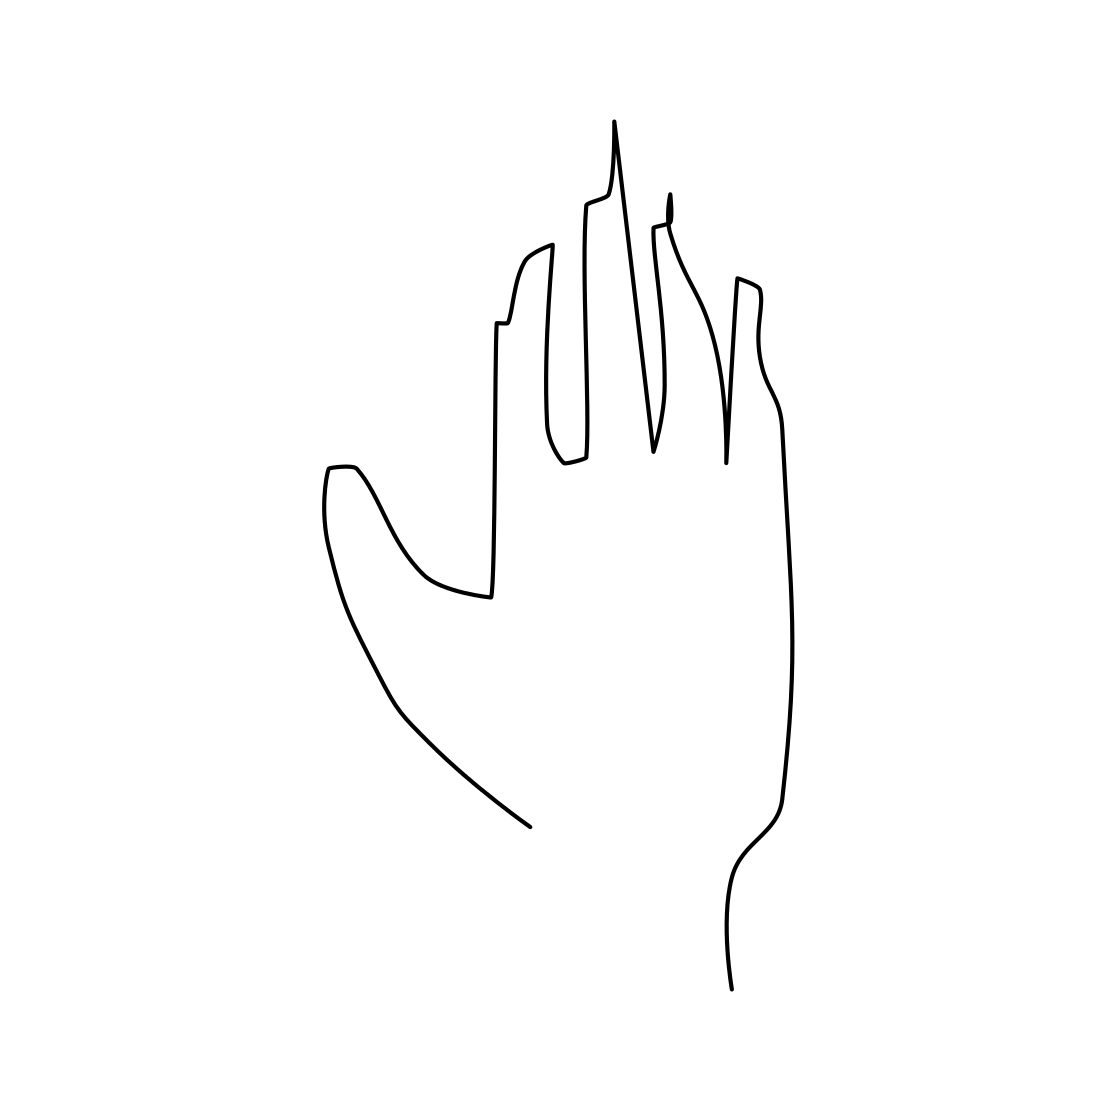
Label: hand